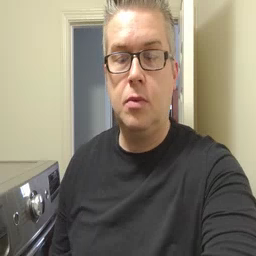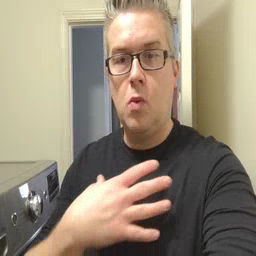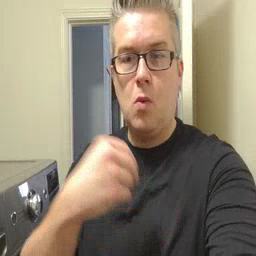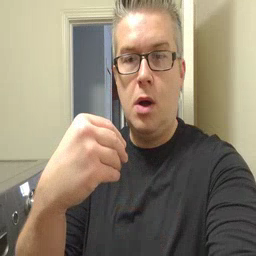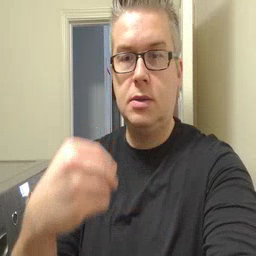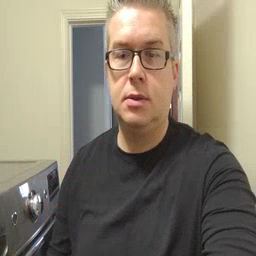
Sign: white